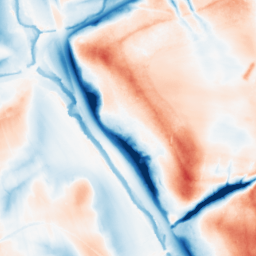
Category: classical
Decomposition family: gaussian_anisotropic
Decomposition parameters: sigma_x: 20
sigma_y: 10
Upsampling method: linear_exact
Upsampling parameters: scale: 4
Upsampling scale: 4